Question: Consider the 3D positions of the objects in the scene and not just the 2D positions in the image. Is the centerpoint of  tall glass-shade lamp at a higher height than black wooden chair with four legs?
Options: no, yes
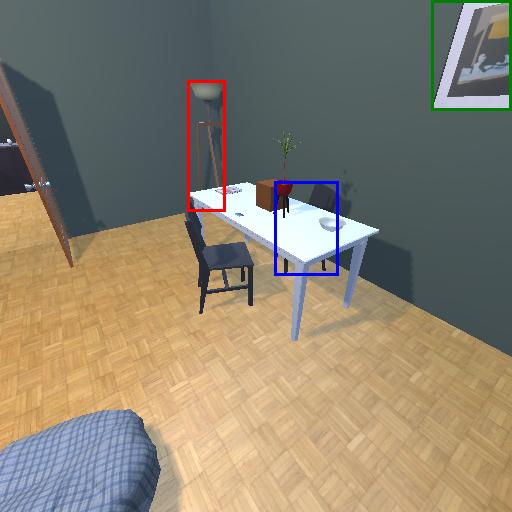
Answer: no